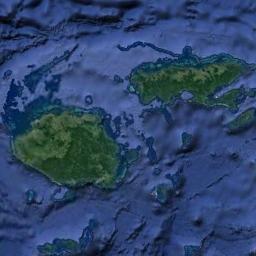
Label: island